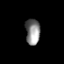
Tissue: prostate
Cell type: T cells
Senescence score: 0.3416
Nuclear area (px): 366
Mean DAPI intensity: 134.885